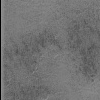
Atmospheric dust classification: not_dusty